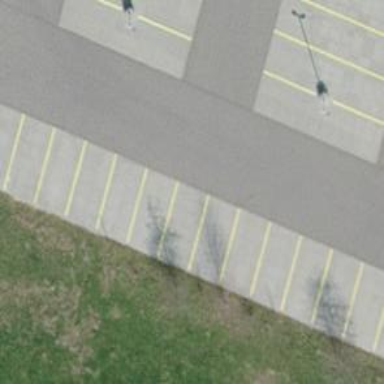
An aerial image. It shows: Road serving as parking aisle.